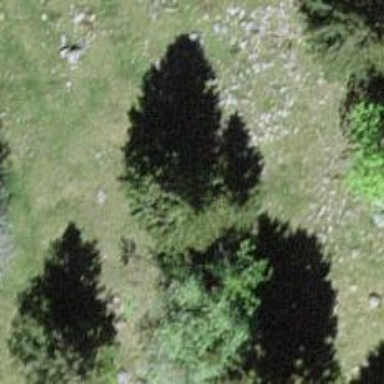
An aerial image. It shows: Needle-leaved tree in natural setting.